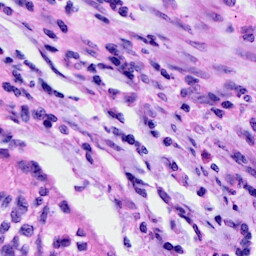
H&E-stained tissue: Cervix